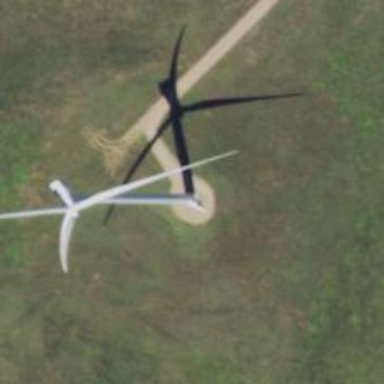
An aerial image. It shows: Wind generator powered by wind. The generator type is horizontal axis and it uses wind turbines.